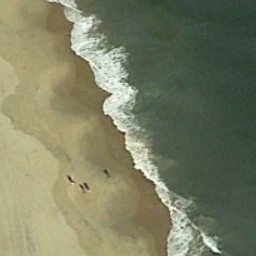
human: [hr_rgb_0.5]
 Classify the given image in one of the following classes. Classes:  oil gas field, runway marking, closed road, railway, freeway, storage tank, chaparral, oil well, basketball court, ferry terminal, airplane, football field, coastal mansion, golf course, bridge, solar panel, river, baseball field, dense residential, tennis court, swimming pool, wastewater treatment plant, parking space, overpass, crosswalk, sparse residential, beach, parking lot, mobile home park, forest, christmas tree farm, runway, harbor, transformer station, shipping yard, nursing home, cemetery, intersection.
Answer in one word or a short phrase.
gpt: beach